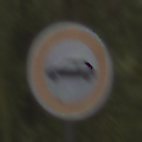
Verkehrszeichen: VerbotPersonenkraftwagen
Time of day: MorningAfternoon
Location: Outdoor (Urban)
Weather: PartlyCloudy
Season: NotSpecified
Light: Natural